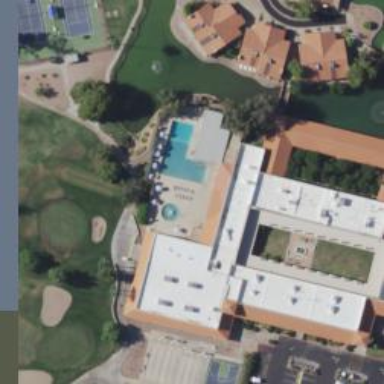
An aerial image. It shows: Swimming pool located in leisure land.